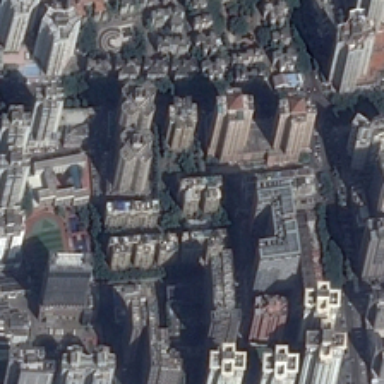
Many buildings and green trees are in a commercial area .